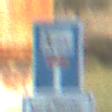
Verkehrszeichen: SackgasseRadverkehrFussgaengerDurchlaessig
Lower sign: HinweisGeaenderteVorfahrtVerkehrsfuehrungVerkehrsregelung3
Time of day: MorningAfternoon
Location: Outdoor (Suburban)
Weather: Clear
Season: NotSpecified
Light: Natural